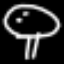
Label: mushroom